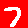
Digit: 7